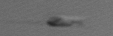
Label: flagellate_morphotype3